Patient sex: M
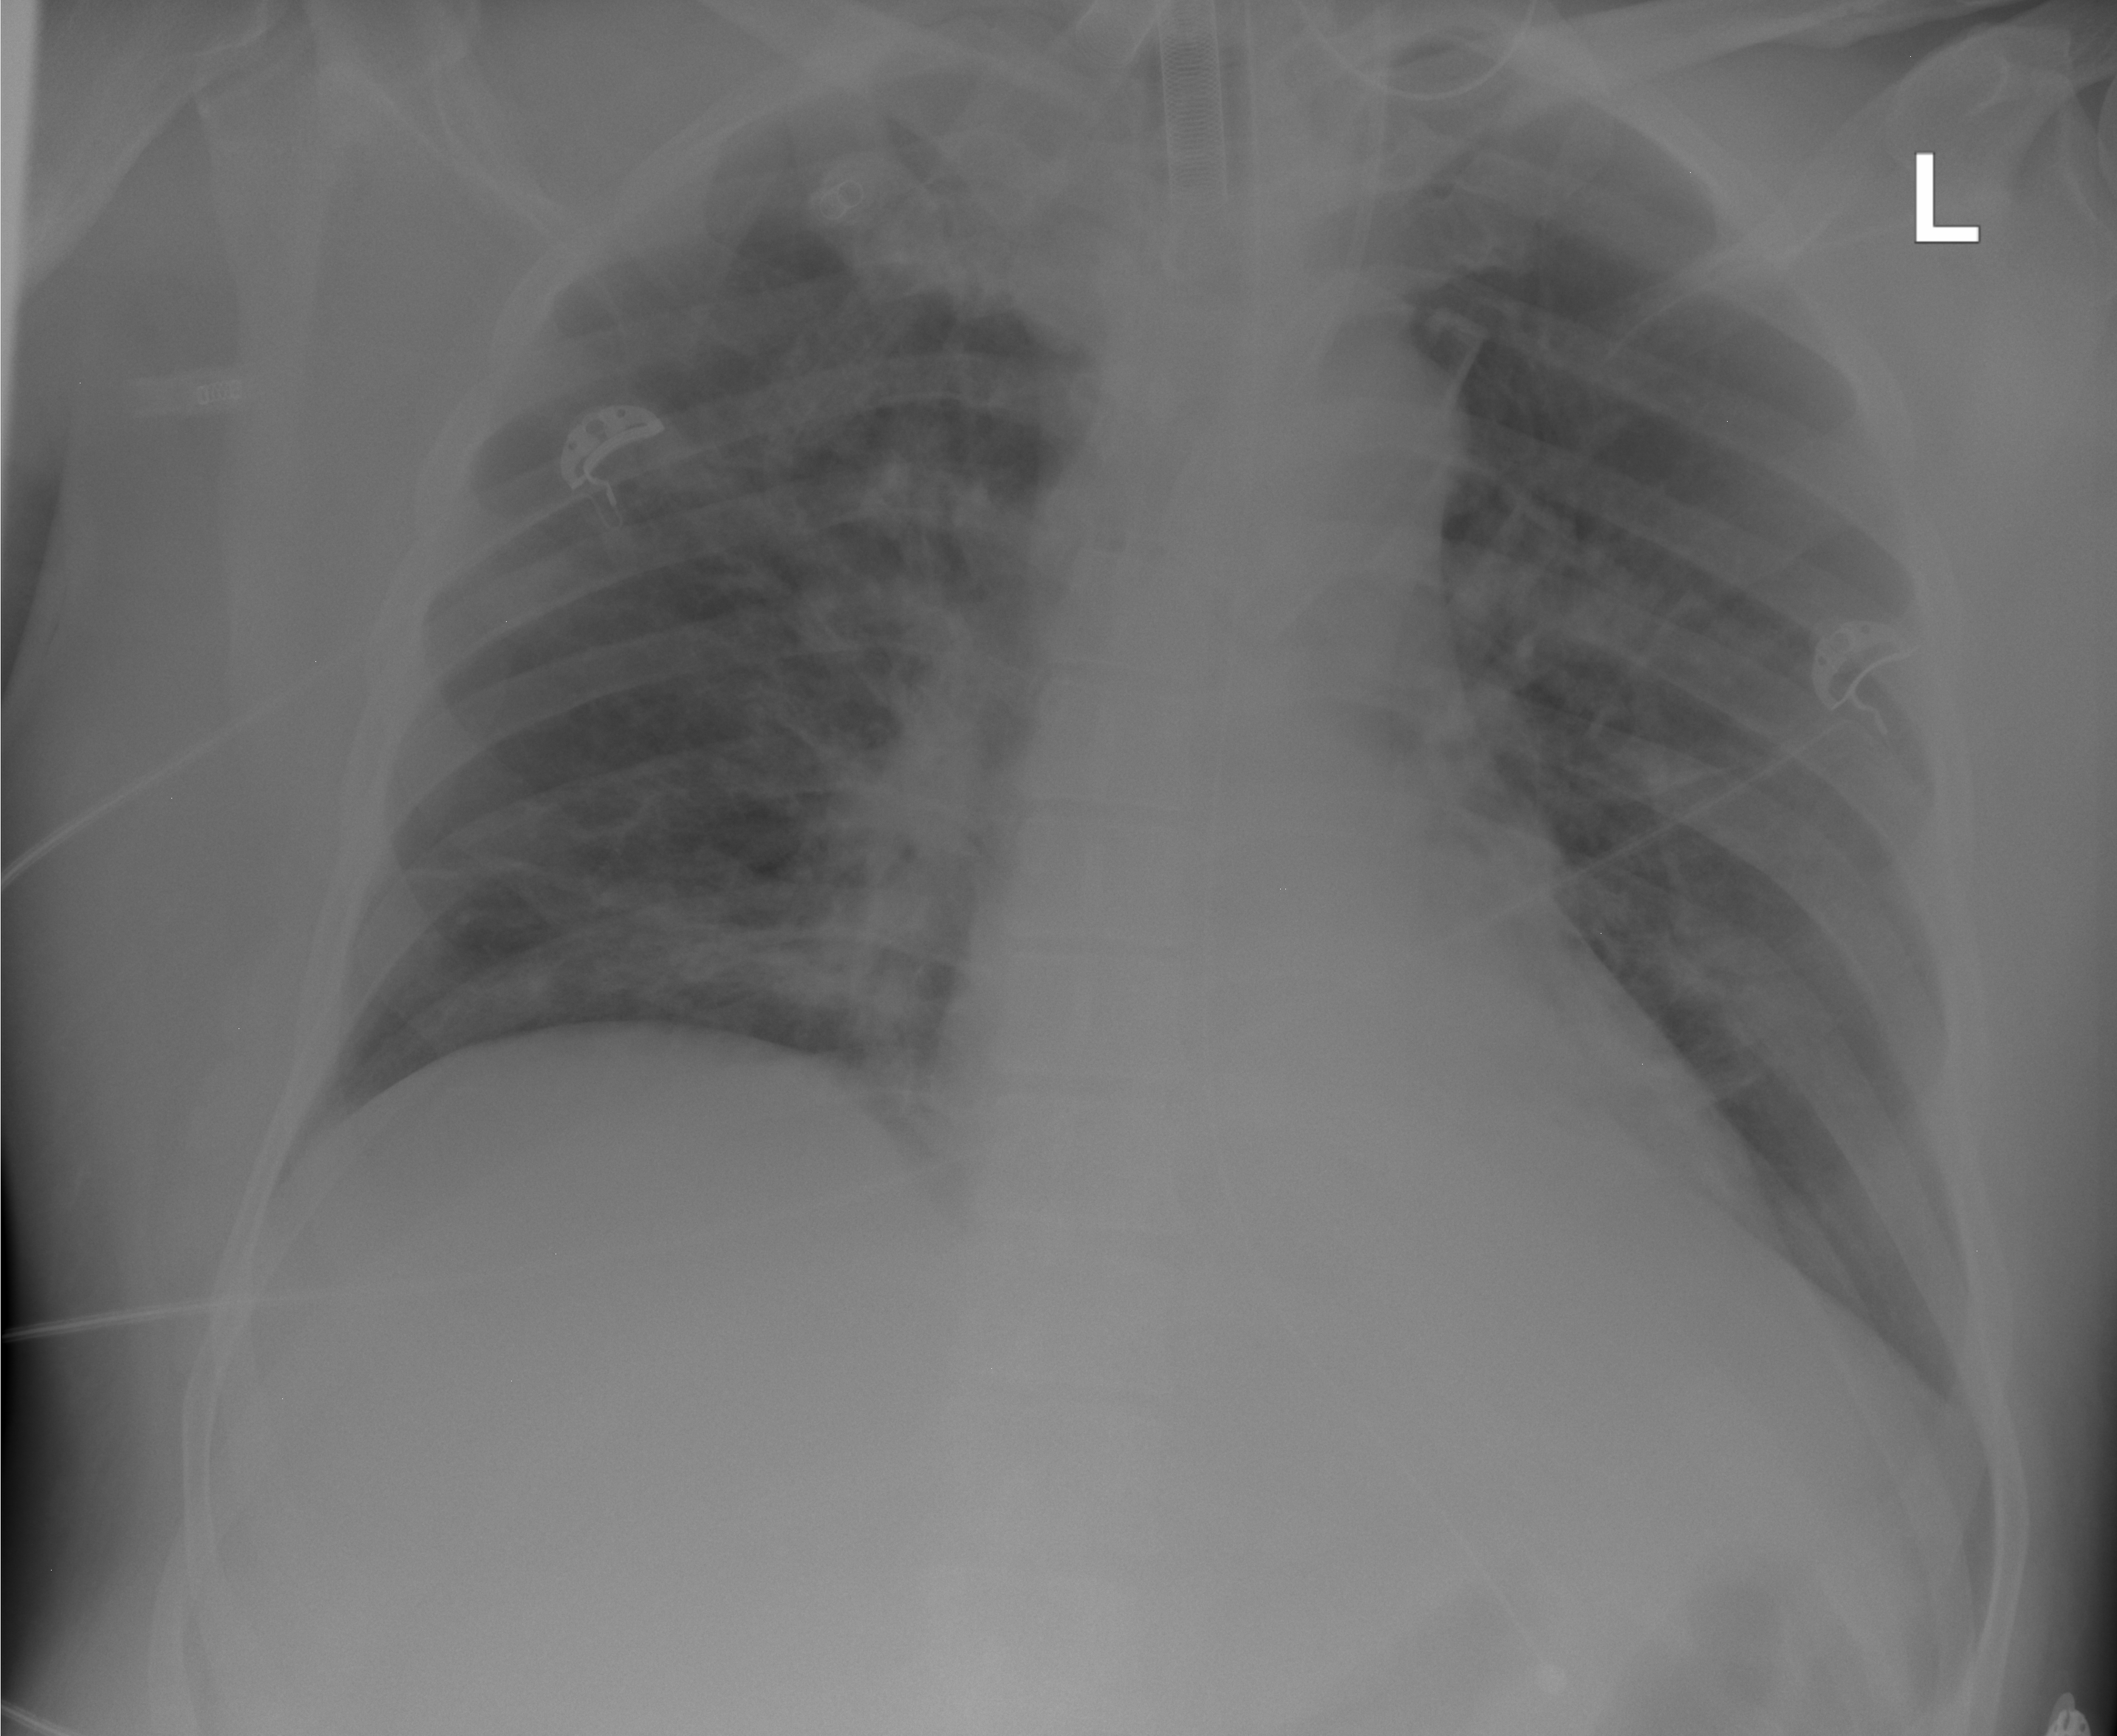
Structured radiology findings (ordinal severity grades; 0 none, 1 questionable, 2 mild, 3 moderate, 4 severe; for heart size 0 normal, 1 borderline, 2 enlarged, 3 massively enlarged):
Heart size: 0
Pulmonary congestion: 2
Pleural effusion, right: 0
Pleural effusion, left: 0
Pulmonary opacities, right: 0
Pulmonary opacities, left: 0
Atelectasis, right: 0
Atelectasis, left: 0